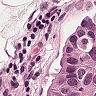
Metastatic tissue present: no